Interaction volume radius: 10 \u00c5
Interaction volume height: 15 \u00c5
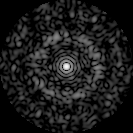
Disorder parameter: 0.8411